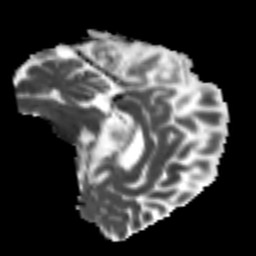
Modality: MD
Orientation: sagittal
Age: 33
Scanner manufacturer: siemens
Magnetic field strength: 3 T
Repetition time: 4.52 s
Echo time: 0.084 s